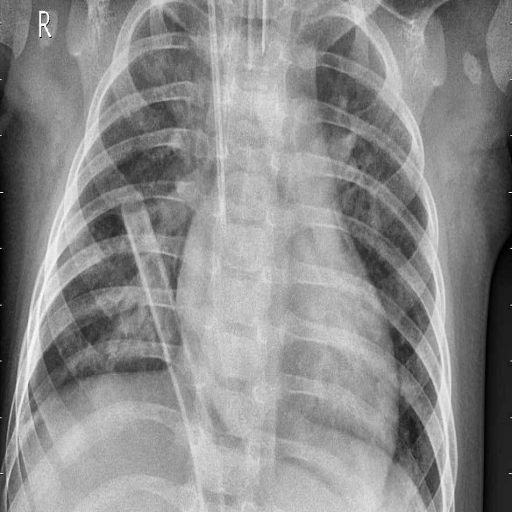
Finding: PNEUMONIA